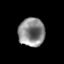
Tissue: prostate
Cell type: T cells
Senescence score: 0.3536
Nuclear area (px): 734
Mean DAPI intensity: 137.967